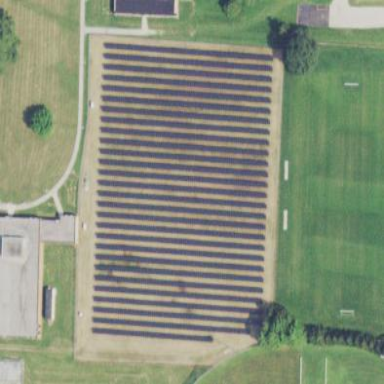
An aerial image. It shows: Solar power generator using photovoltaic panels.